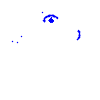
Particle: pion